Question: I have a case where I measure negative and positive speed using the same linear gauge. I was wondering if it's possible to have the pointer start with the center as a zero-point? Here's my code:
'''
<script>
function createSpeedGauge() {
$("#speedBar").kendoLinearGauge({
pointer: {
value: 0,
color: "black",
start: 0
},
scale: {
majorUnit: 20,
minorUnit: 2,
min: -120,
max: 120,
vertical: true,
reverse: true,
ranges: [
{
from: -120,
to: -30,
color: "#ffc700"
},
{
from: 120,
to: 30,
color: "#ffc700"
}
]
}
});
}
$(document).ready(function() {
createSpeedGauge();
});
</script>
'''

I've attached an image of how it's setup (the gauge in question on the right side). If this was setup the way I wanted, this gauge would've read -120 from this picture. (Right now, it reads "0" on the black bar, as this is the value set in my js.) Any suggestions?
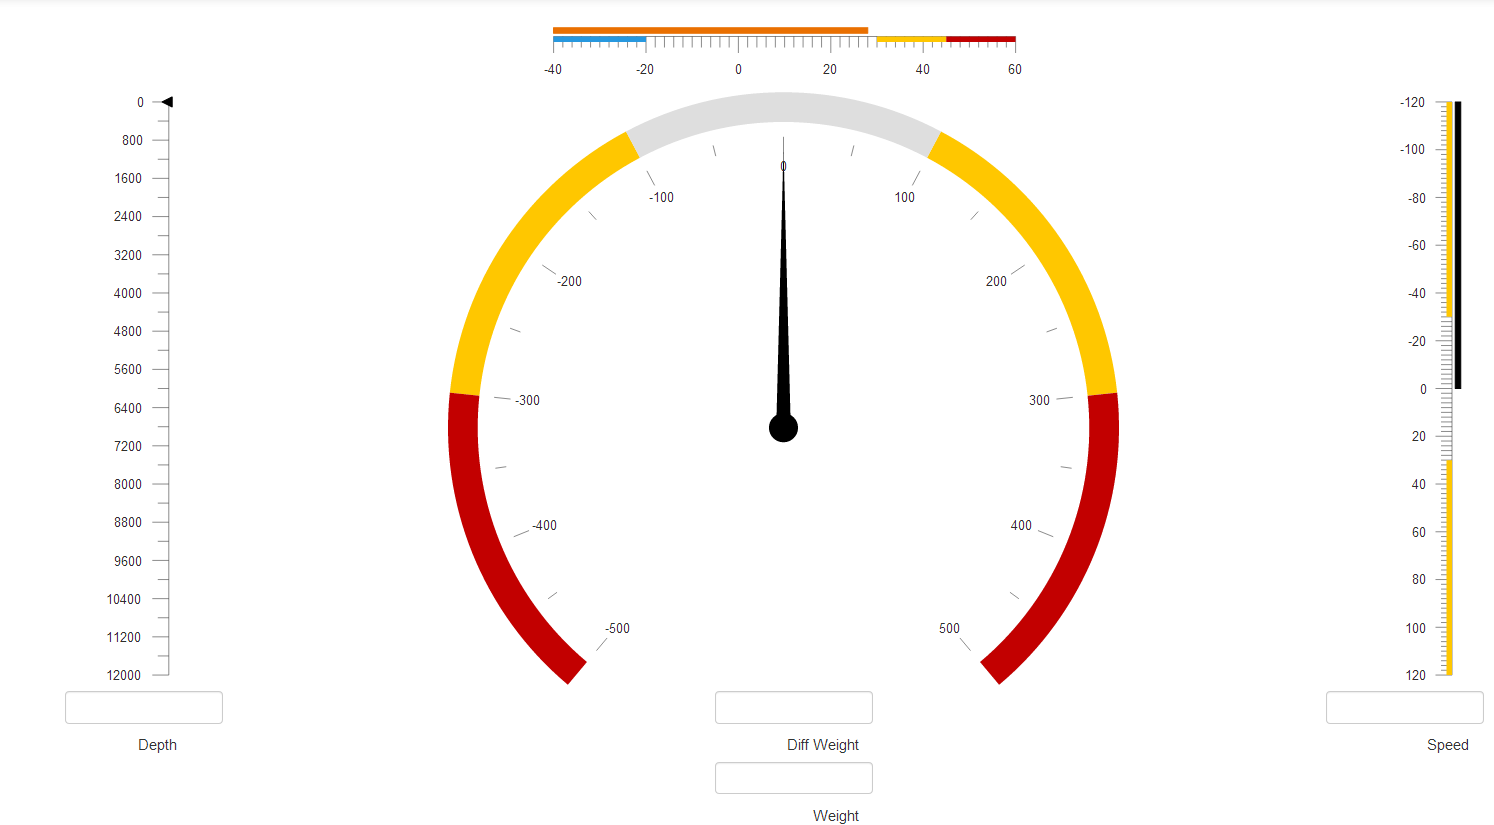
Answer: Solved by setting the starting point to 0 and using SignalR to update the other end of the bar. (Initial starting point)